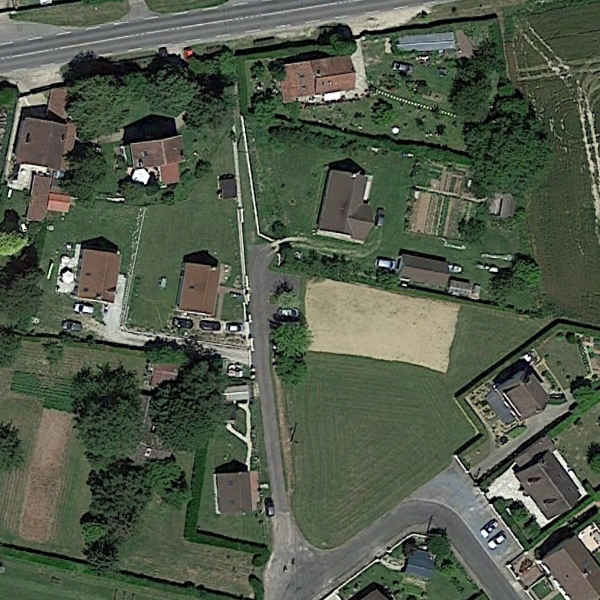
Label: MediumResidential